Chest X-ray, PA view. Patient: 33 years old, sex F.
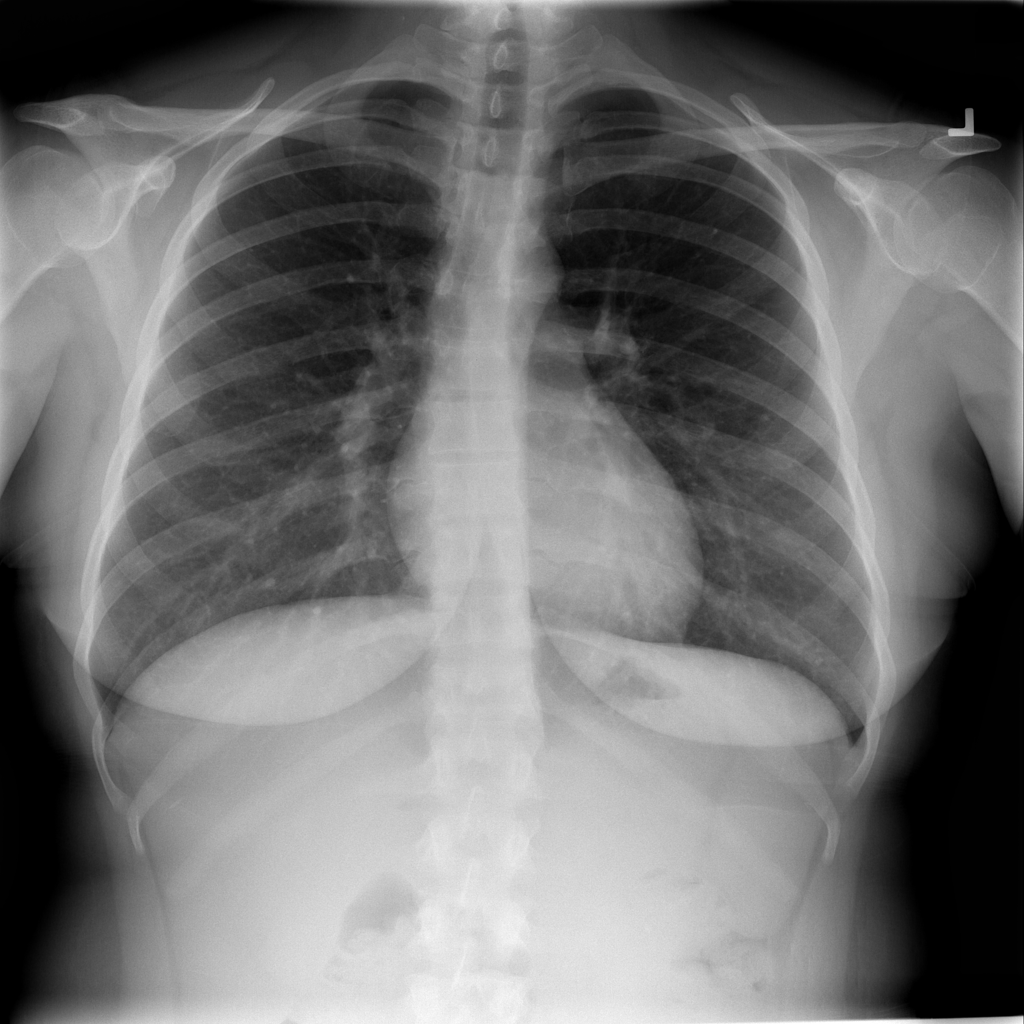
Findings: No Finding